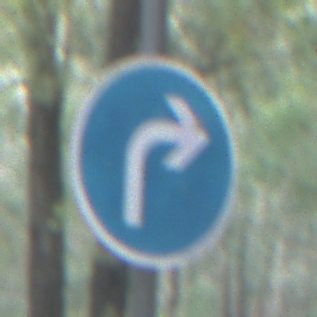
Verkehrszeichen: VorgeschriebeneFahrtrichtungRechts
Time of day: SunriseSunset
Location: Outdoor (Nature)
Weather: NotSpecified
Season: Autumn
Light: Natural